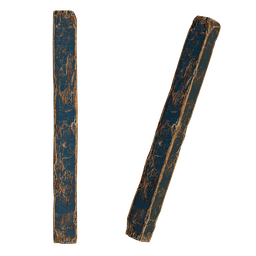
Label: architecture